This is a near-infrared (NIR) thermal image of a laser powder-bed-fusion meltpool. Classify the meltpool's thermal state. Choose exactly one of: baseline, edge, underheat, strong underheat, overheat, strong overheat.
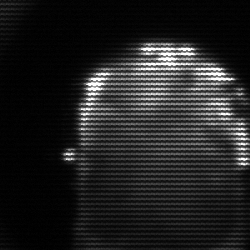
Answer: baseline